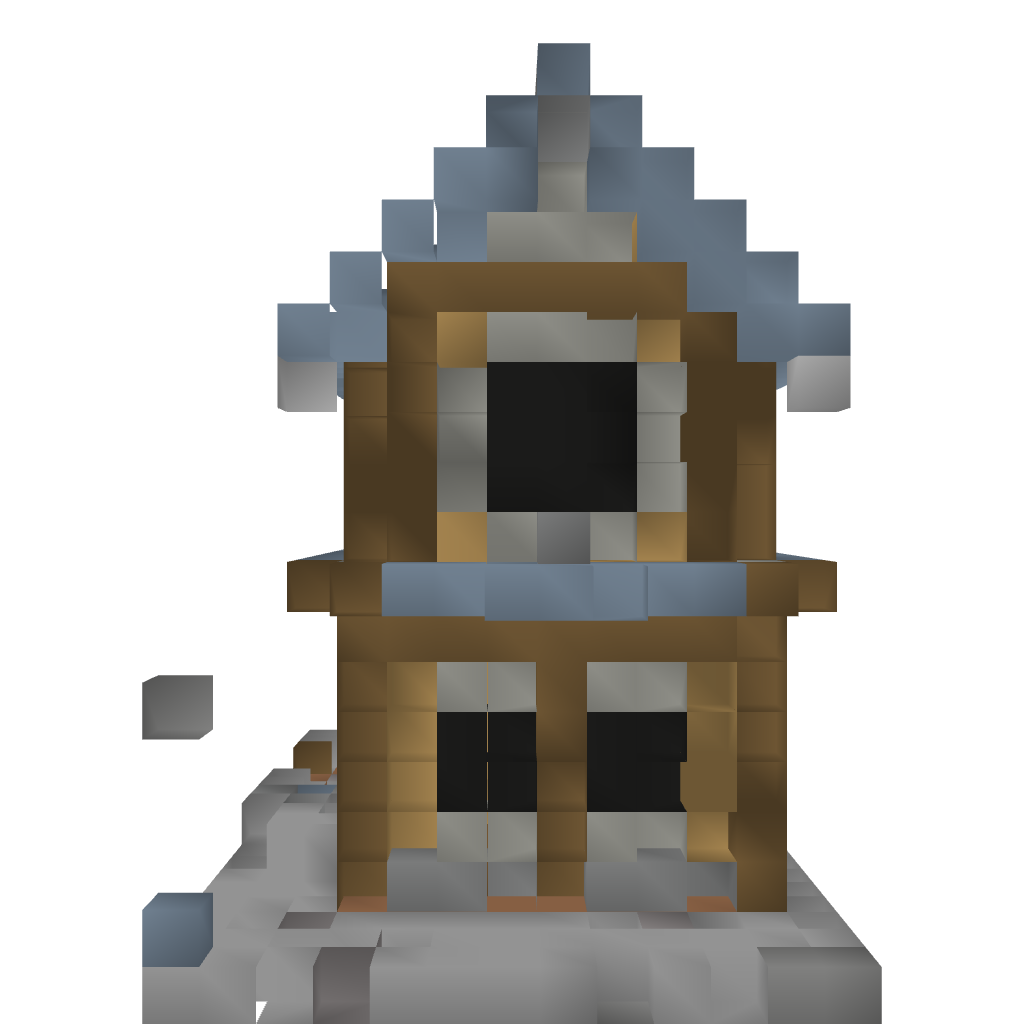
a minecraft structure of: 2 story rustic house